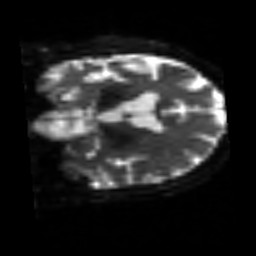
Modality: sbref
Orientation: coronal
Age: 64
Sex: male
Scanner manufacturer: siemens
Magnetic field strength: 3 T
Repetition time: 3.2 s
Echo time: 0.081 s